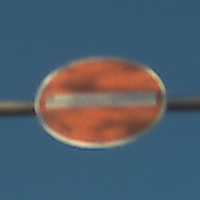
Verkehrszeichen: VerbotDerEinfahrt
Umgebung: Outdoor, RoadRail
Tageszeit: SunriseSunset
Wetter: PartlyCloudy
Licht: Natural
Jahreszeit: NotSpecified
Kontrast: HighContrast